Interaction volume radius: 5 \u00c5
Interaction volume height: 20 \u00c5
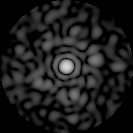
Disorder parameter: 0.8333